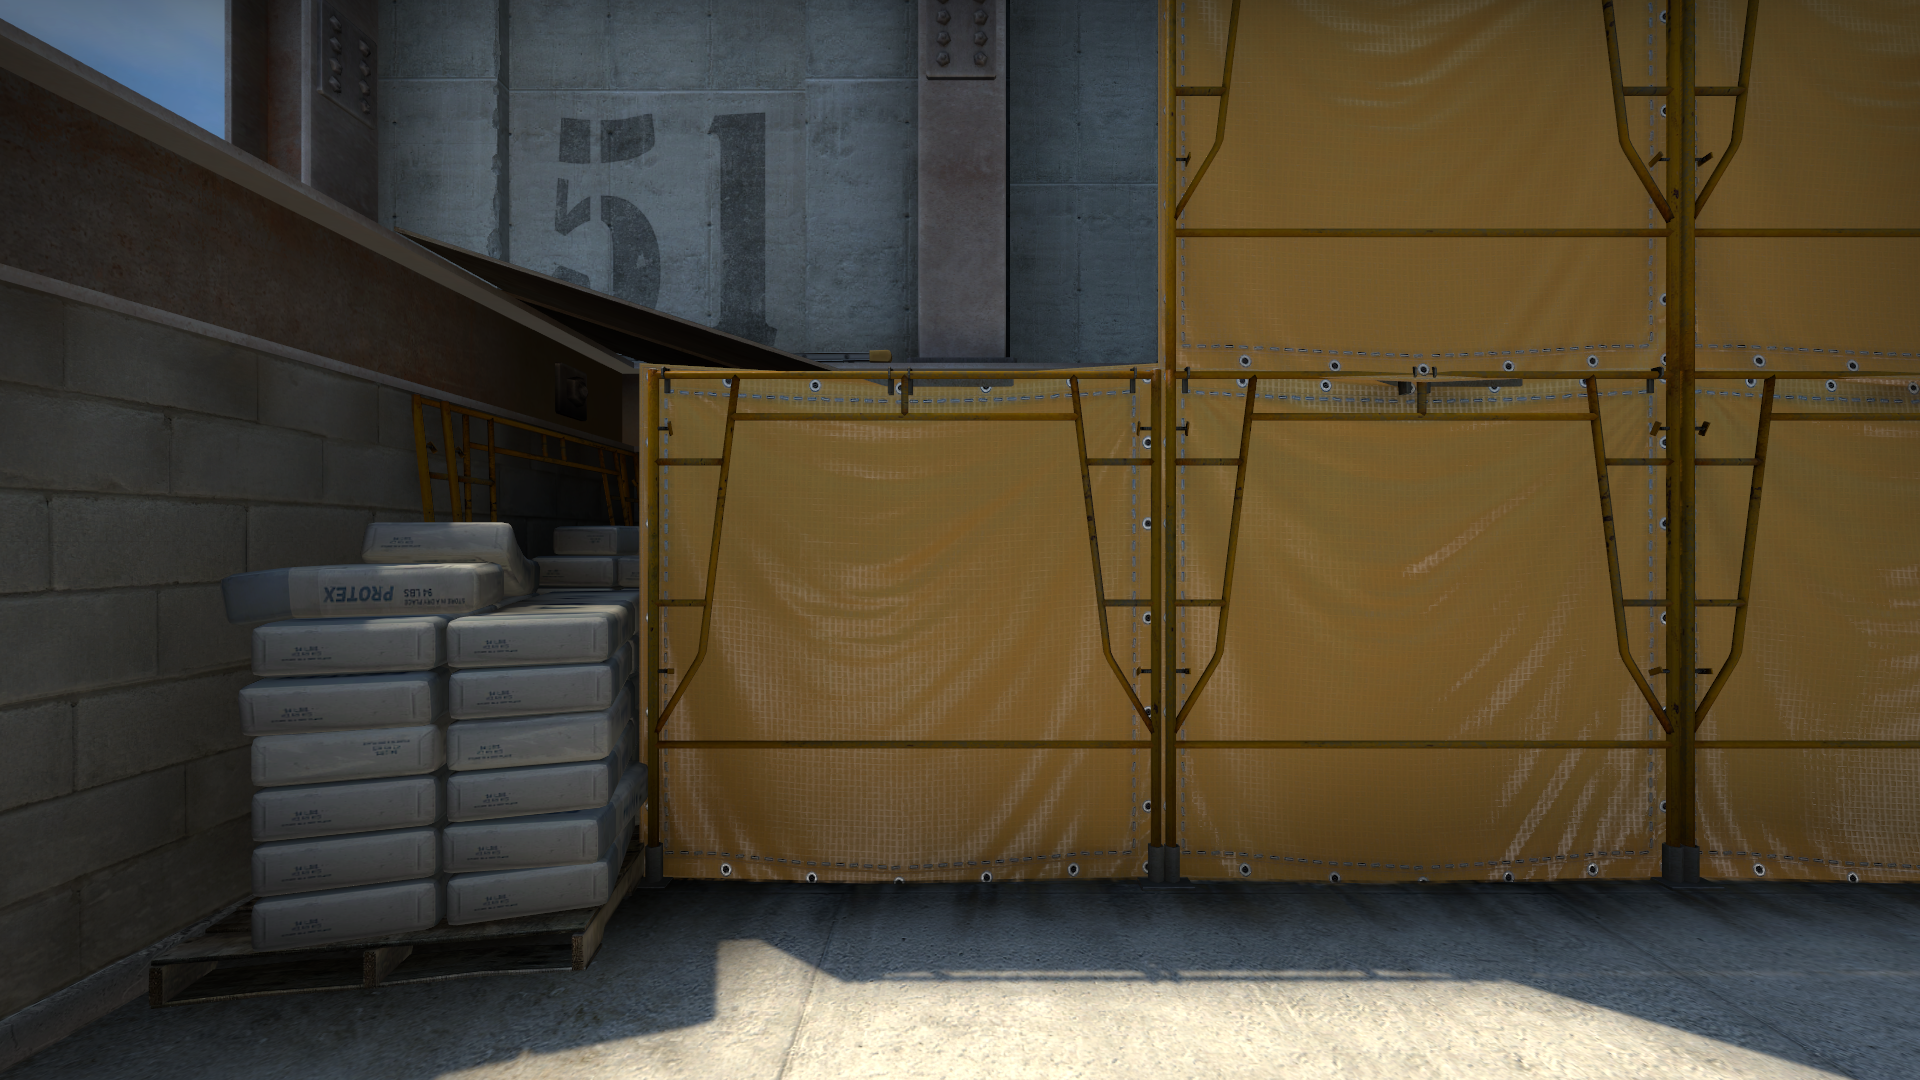
Map: de_vertigo